Interaction volume radius: 5 \u00c5
Interaction volume height: 25 \u00c5
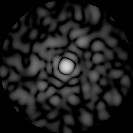
Disorder parameter: 0.8017